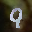
Label: 9